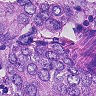
Metastatic tissue present: yes